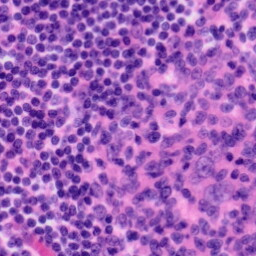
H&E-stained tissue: Tonsil